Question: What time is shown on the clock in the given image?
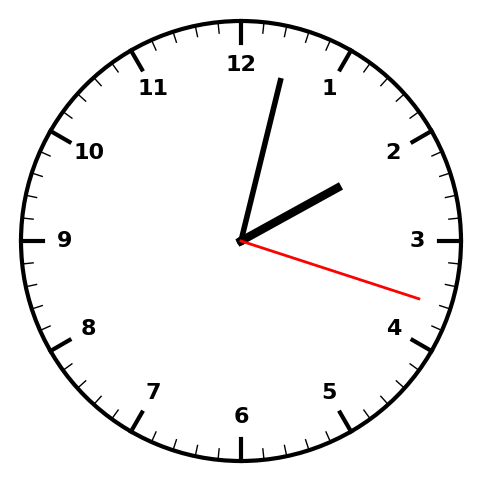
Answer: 02:02:18